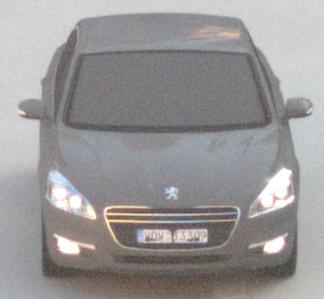
Make: Peugeot
Model: 508 120 VTi
Detailed model: 508 (I) Limousine
Model produced from: 2011/03
Model produced until: 2014/05
Doors: 4
Color: gray
Road condition: dry road
Daytime: sunrise or sunset
Contrast: low contrast